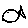
Label: fish